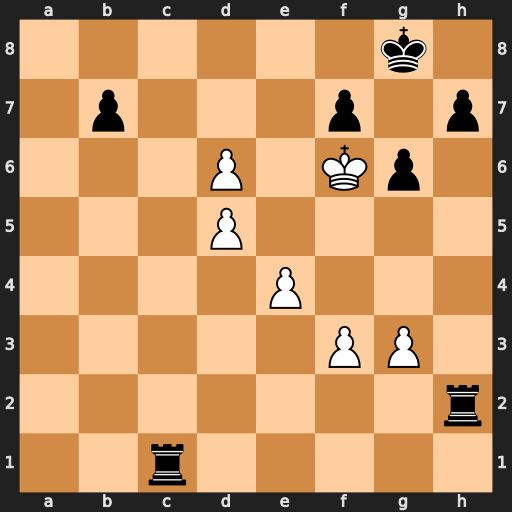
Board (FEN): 6k1/1p3p1p/3P1Kp1/3P4/4P3/5PP1/7r/2r5
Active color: w
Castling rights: -
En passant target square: -
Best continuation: d7 Rc6+ dxc6